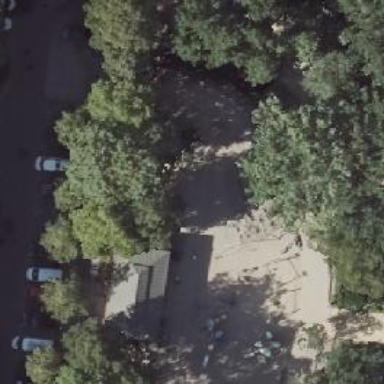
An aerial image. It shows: Playground featuring climbing frame.